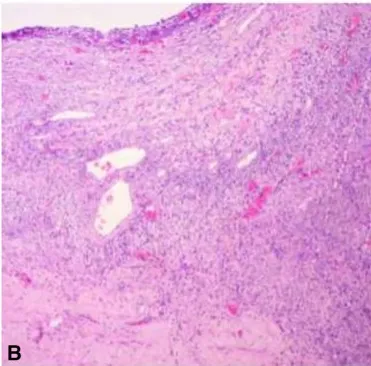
Pathological picture of uterus and left adnexa, pelvic cavity lymph node, right pelvic cavity lymph node, para-aortic lymph node and part of omentum majus after radical total hysterectomy and double adnexectomy, there was no metastasis.
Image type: pathology (h&e)